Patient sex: F
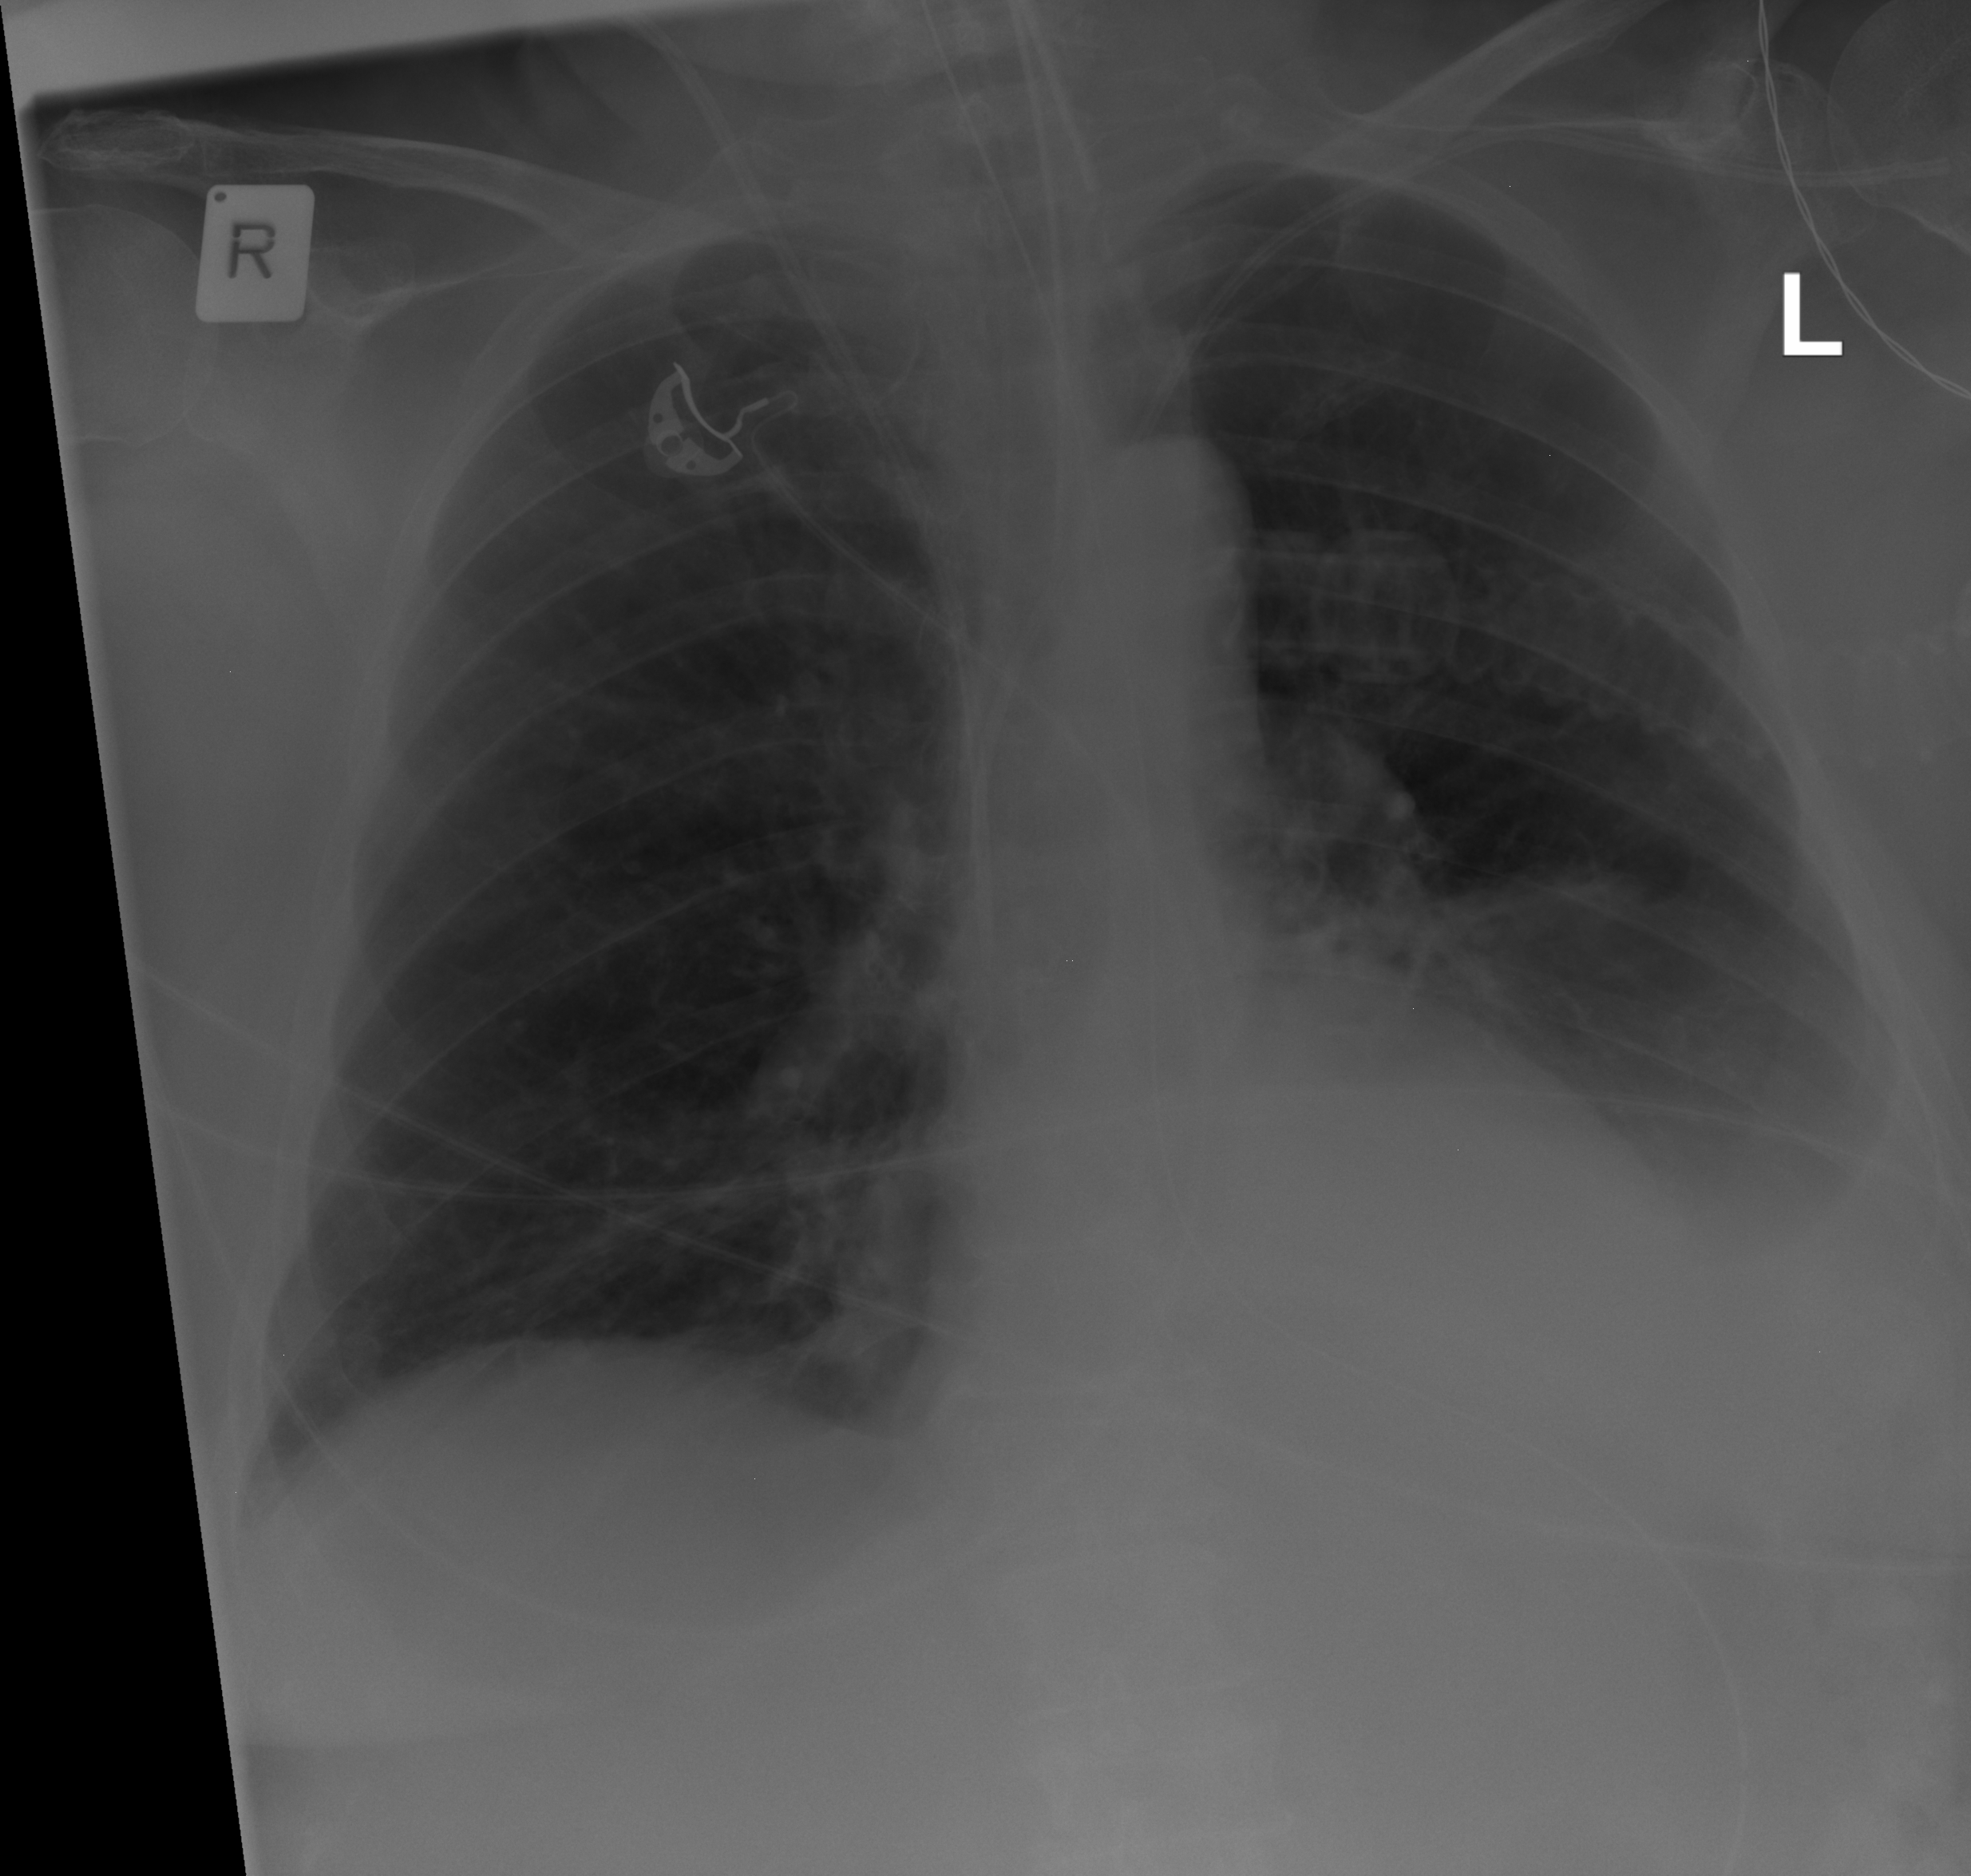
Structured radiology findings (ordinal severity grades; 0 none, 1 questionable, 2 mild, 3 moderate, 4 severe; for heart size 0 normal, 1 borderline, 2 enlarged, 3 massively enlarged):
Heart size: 0
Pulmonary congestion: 0
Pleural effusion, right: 0
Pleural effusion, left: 2
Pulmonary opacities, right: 0
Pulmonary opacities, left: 0
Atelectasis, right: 2
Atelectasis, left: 2